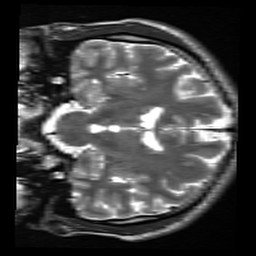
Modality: inplaneT2
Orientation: coronal
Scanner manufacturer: siemens
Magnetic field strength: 3 T
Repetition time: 7.02 s
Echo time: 0.069 s